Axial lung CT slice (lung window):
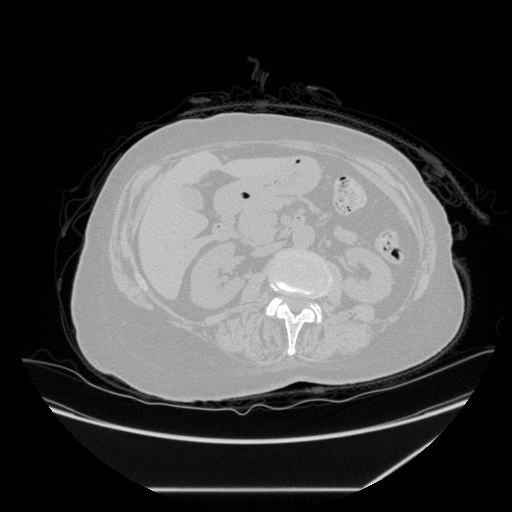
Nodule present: no